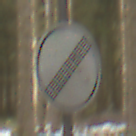
Verkehrszeichen: EndeSaemtlicherBegrenzungen
Umgebung: Outdoor, Nature
Tageszeit: MorningAfternoon
Wetter: Overcast
Licht: Natural
Jahreszeit: Winter
Kontrast: LowContrast